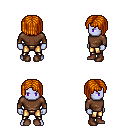
a pixel art fantasy rpg character, male body template, dark elf, purple skin, brown long-sleeve shirt, gold greaves, dark blonde pageboy hairstyle, brown shoes, four views (front, back, left, right), 2x2 character sprite sheet, small pixel art, hard edges, no anti-aliasing